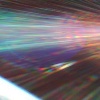
Label: sunburn